Question: I am working on a simple C program which is to create a loop of a structure.
So I have a structure of a 'Students' with name, age, and grade.
So the output will be something like this:
'''
Enter name of student 1:
Enter age of student 1:
Enter Grade of student 1:
Enter name of student 2:
Enter age of student 2:
Enter Grade of student 2:
'''
But after I input the grade of Student 1, it skipped The name of student 2 so I got this instead:
'''
Enter name of student 1:
Enter age of student 1:
Enter Grade of student 1:
Enter name of student 2: Enter age of student 2:
'''

And I am using DevC++, here is my code:
'''
#include <stdio.h>
struct student {
char name[50]; // declare name using array
int age;
int grade;
};
int main ()
{
struct student info[3]; //declare 3 students [3]
int i;
for(i=1;i<=3;i++) { // this is for the looping, student 1, student 2, student 3
printf("Enter name for student %d : ",i);
scanf("%s",info[i].name); // called struct using "." (dot)
printf("Enter age for sudent %d : ",i);
scanf("%d",&info[i].age);
printf("Enter grade for student %d : ",i);
scanf("%d",&info[i].grade);
}
return 0;
}
'''
Can someone find what is wrong with my code? or please help a suggestion to solve this problem to get the expected result.
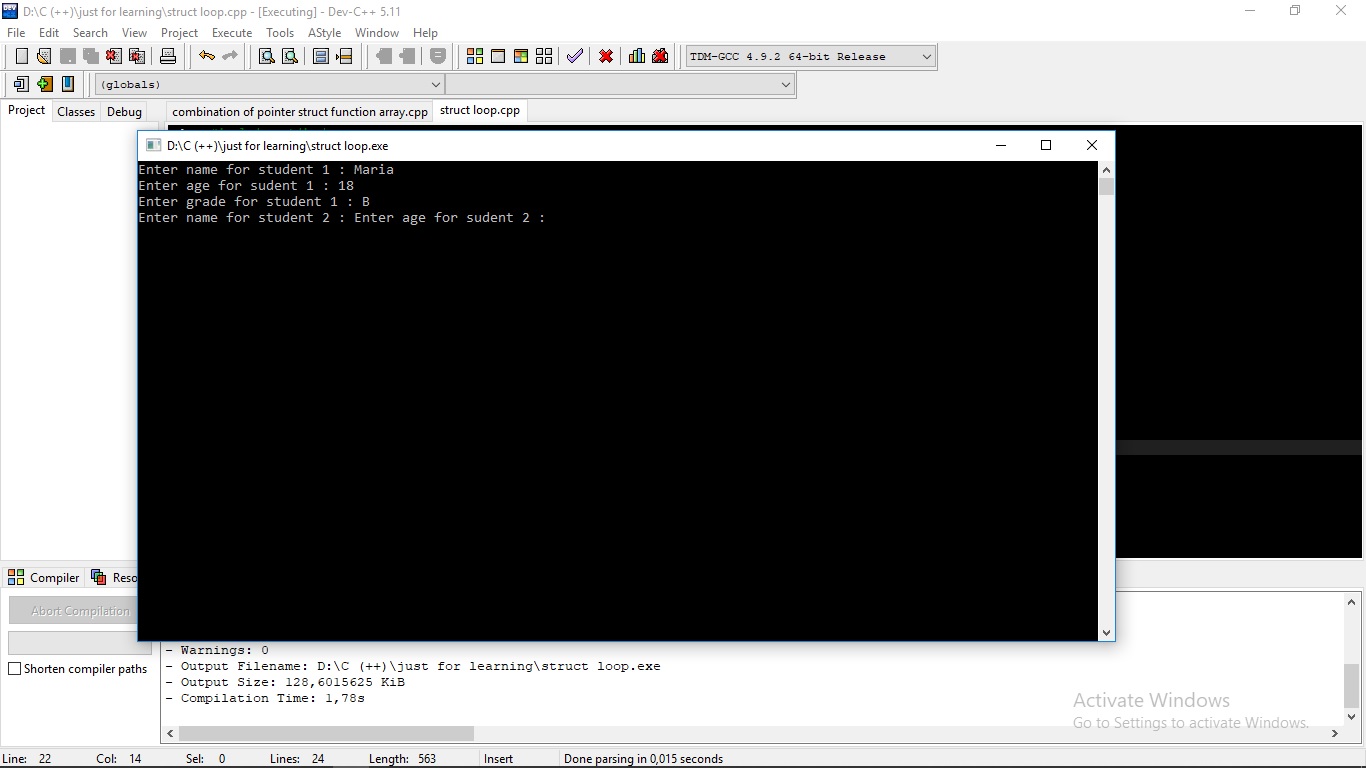
Answer: I Tried your code and it work succesfully, I tried to compare it with what you have done.
And The result is you declare 'scanf("%d",&info[i].grade);'
which is received an input. but when I see your picture your Input was a
So Just Change Your Input with an Integer on 'Enter grade for student i'